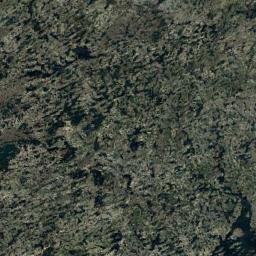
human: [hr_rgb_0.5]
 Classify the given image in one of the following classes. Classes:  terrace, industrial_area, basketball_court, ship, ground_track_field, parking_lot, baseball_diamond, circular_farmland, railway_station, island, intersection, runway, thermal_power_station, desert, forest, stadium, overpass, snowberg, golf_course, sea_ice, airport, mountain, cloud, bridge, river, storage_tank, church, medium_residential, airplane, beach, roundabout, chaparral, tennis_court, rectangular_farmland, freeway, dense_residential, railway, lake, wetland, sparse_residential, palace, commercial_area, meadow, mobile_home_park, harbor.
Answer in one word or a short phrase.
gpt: wetland